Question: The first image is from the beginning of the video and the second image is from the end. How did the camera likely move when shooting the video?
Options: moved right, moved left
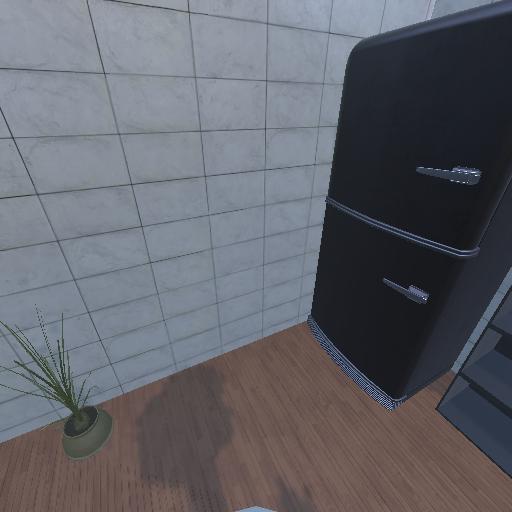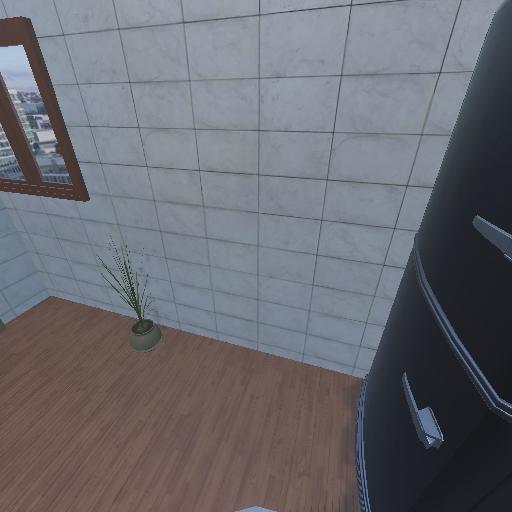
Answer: moved right